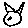
Label: cat